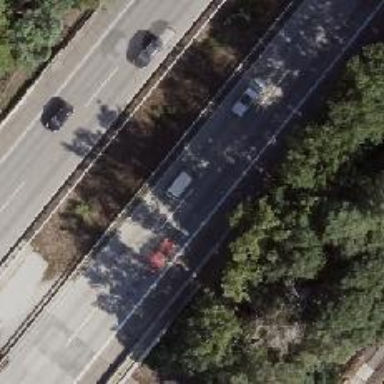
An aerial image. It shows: Bridge over motorway.